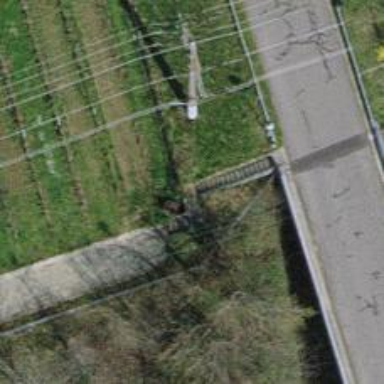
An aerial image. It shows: Set of steps on the road.